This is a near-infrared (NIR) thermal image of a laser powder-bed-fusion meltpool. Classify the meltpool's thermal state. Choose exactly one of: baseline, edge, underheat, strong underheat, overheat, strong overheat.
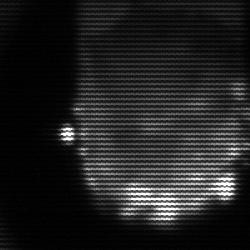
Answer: baseline